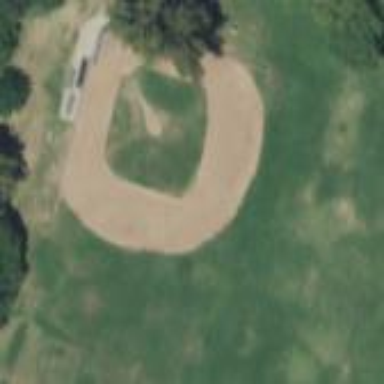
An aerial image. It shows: Grass pitch used for baseball.